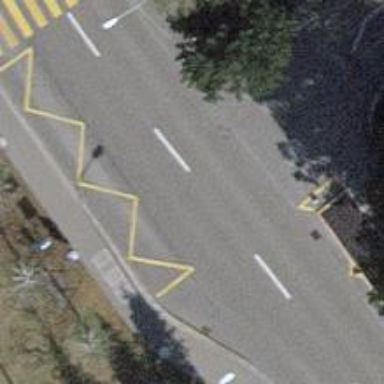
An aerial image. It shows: Bus stop with shelter for public transportation.